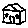
Label: house